Interaction volume radius: 10 \u00c5
Interaction volume height: 15 \u00c5
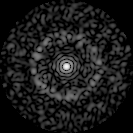
Disorder parameter: 0.8471